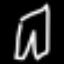
Label: pants